Question: I am trying to make a transition like APP Tinder.
Detail:
1. In Screen One there is a Vertical Rectangular UIImaveView with contentMode = Aspect Fill, so it hides some portion of Image to adujust Aspect Ratio.
2. In Screen Two (Detail Screen) the same image after transition has to to be passed, but the ImageView in Second screen is Square One. I want to make a Morphing kind of Transition in which User should think that the same ImageView from Screen One become square one in Second one without stretching the Image.So What should i do?
Currently i am trying to get Frame of UIImage that is in visible area of UIImageView so that I can do some Logical stuff to achieve this. but can anyone help me to Get the Frame of Visible Portion of UIImage.
Please Find out the Attached Image for understanding

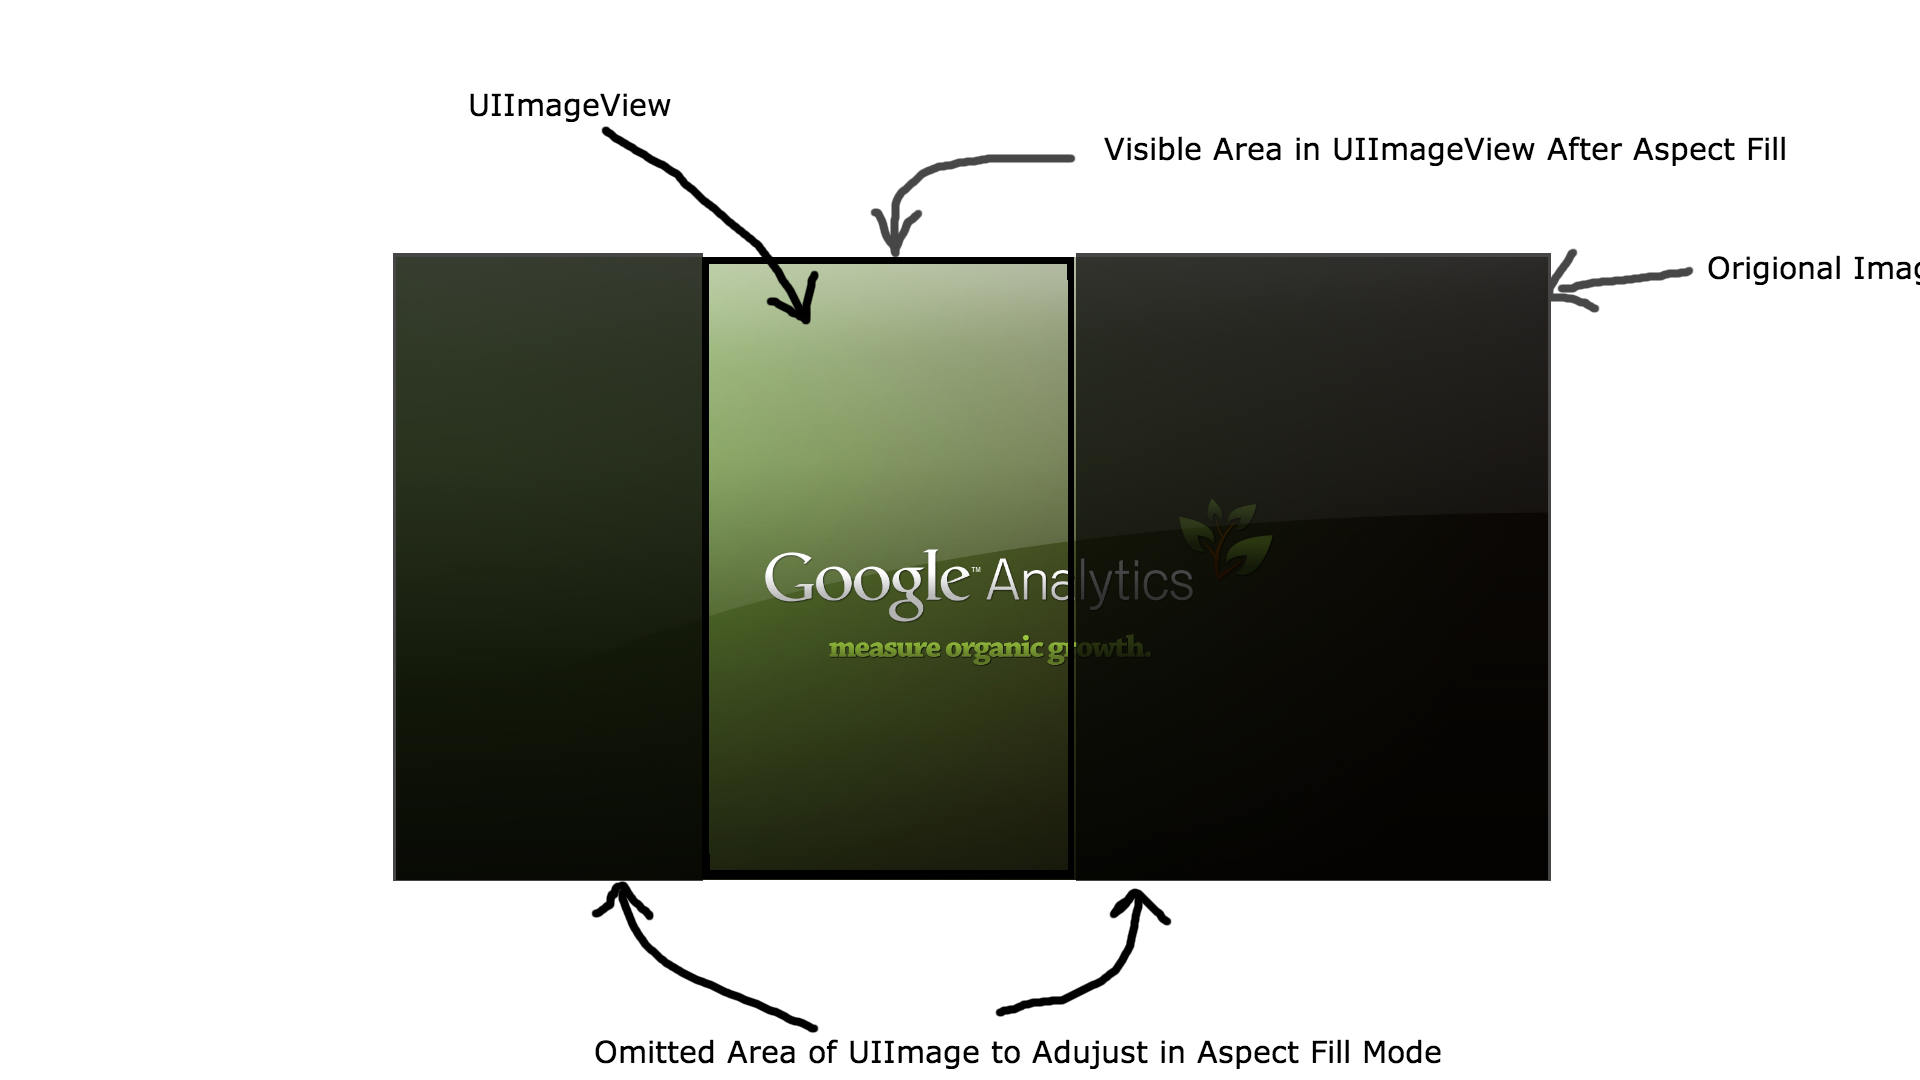
Answer: I think there's a little ambiguity in the question: a frame must be specified in a coordinate system. But I think you're looking for a rect relative to the original, unclipped image.
If that's right, then the rect can be computed as follows. Say the image is called 'image', and the image view is 'imageView'. The size of the rect is the size of the image view:
'''
imageView.bounds.size
'''
And, since aspect fill will center the oversized dimension, it's origin is:
'''
CGPointMake((image.size.width - imageView.bounds.size.width) / 2.0, 0.0);
'''